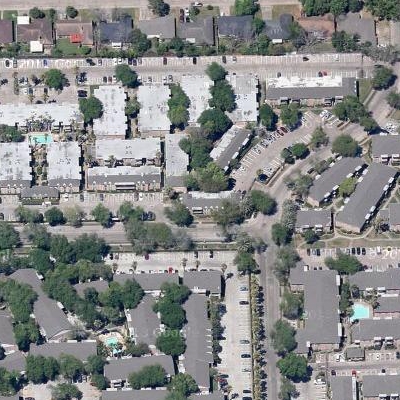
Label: fResident